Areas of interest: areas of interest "Commercial service"
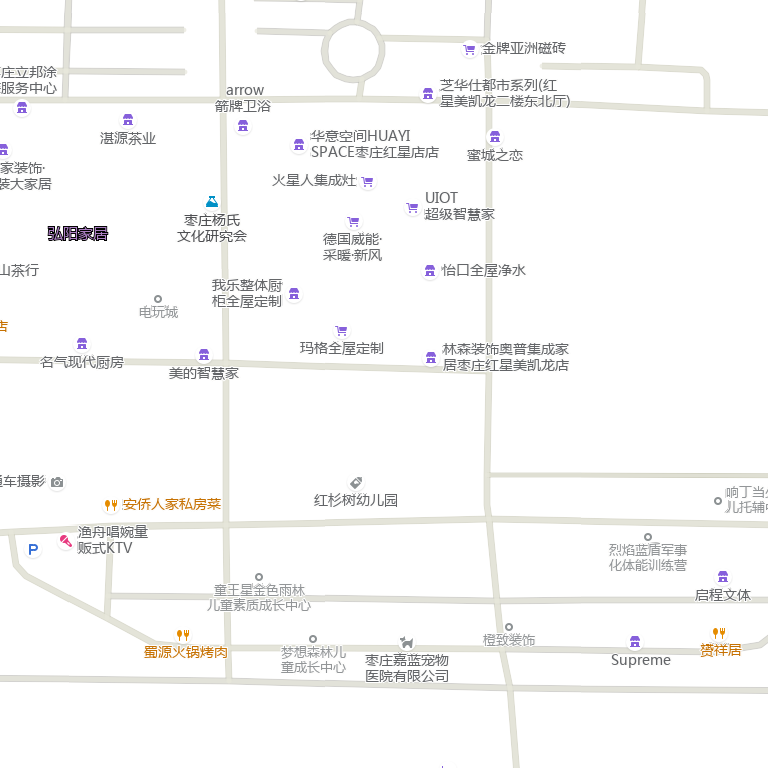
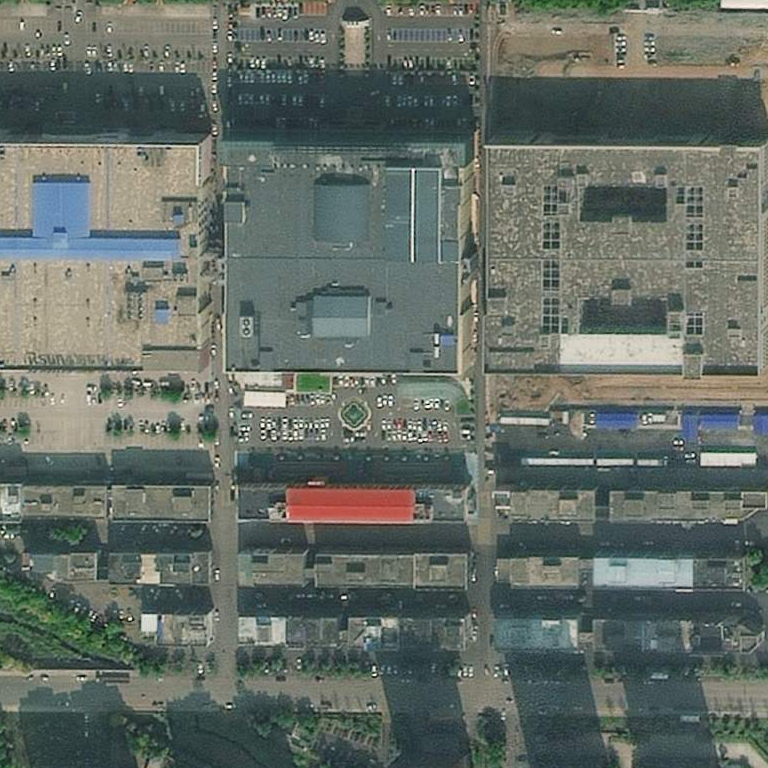